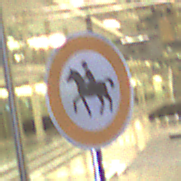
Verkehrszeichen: VerbotReiter
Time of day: Night
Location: Outdoor (Urban)
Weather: PartlyCloudy
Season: NotSpecified
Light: Artificial